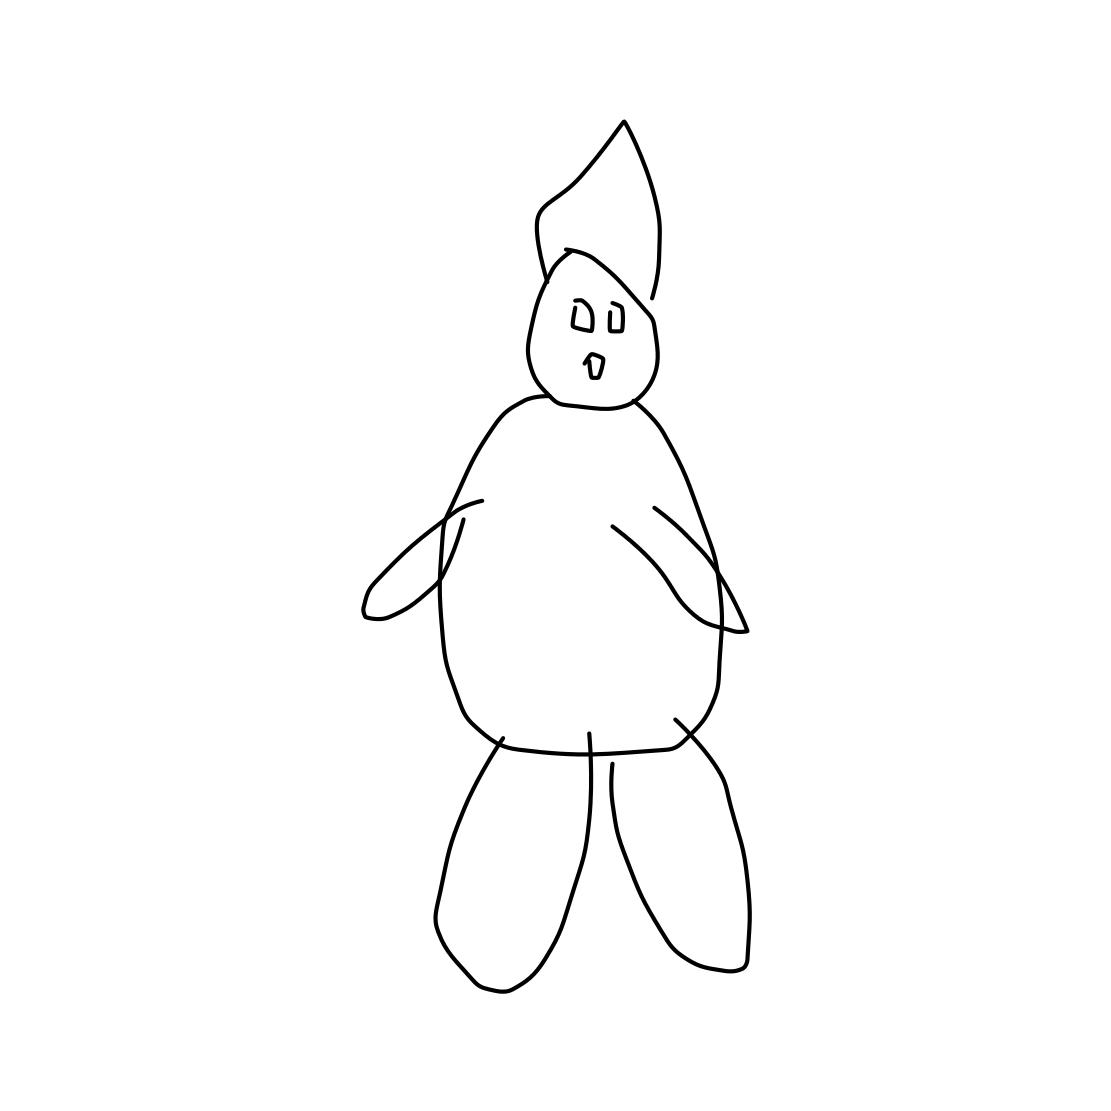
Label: snowman